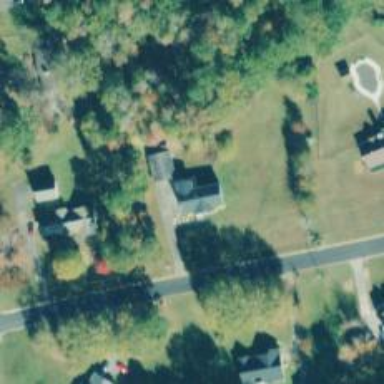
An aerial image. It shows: Simple and straightforward house.